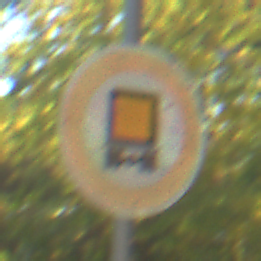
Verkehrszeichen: VerbotKennzeichnungspflichtigeKraftfahrzeugeGefaehrlicheGueter
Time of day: MorningAfternoon
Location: Outdoor (Nature)
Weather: PartlyCloudy
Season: NotSpecified
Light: Natural